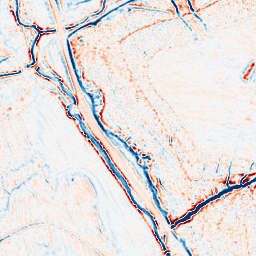
Category: edge_preserving
Decomposition family: bilateral
Decomposition parameters: d: 9
sigma_color: 75
sigma_space: 150
Upsampling method: bilinear
Upsampling parameters: scale: 2
Upsampling scale: 2